Field crop: maize
Growth stage: 2
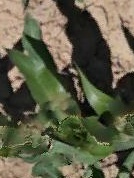
Species: maize